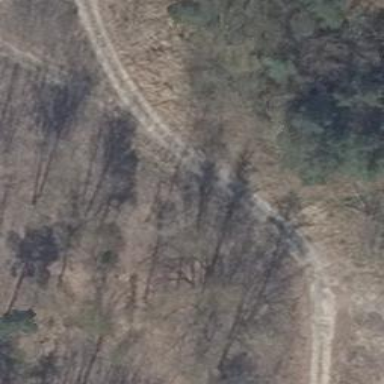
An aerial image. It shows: Path.